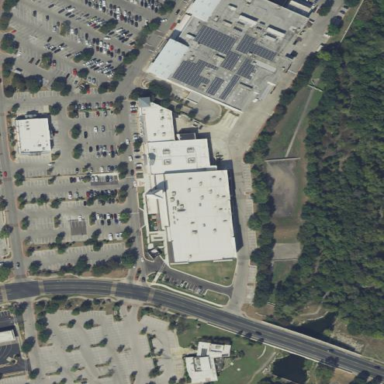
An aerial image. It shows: Retail building.